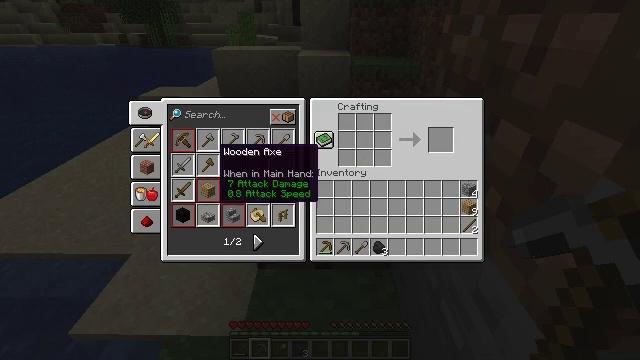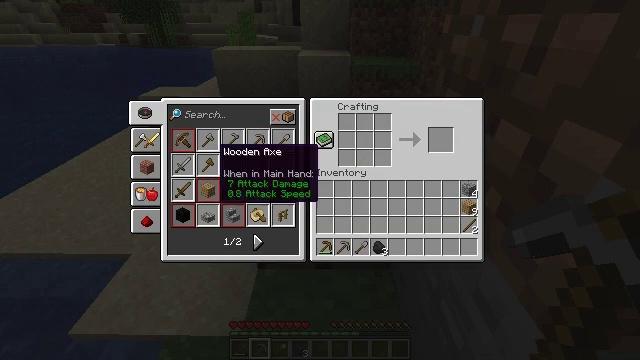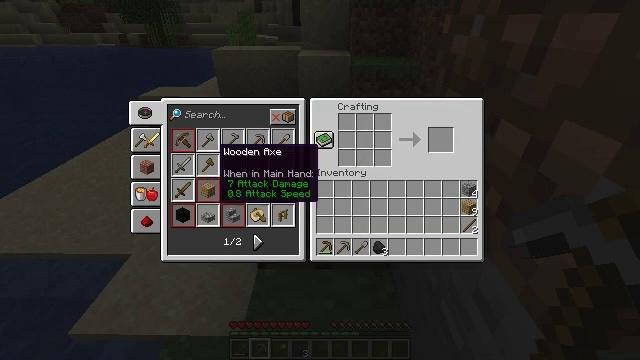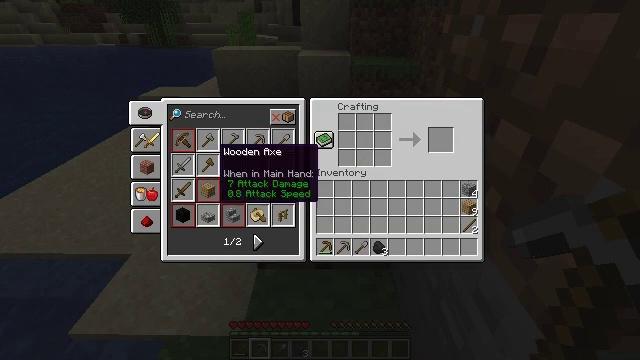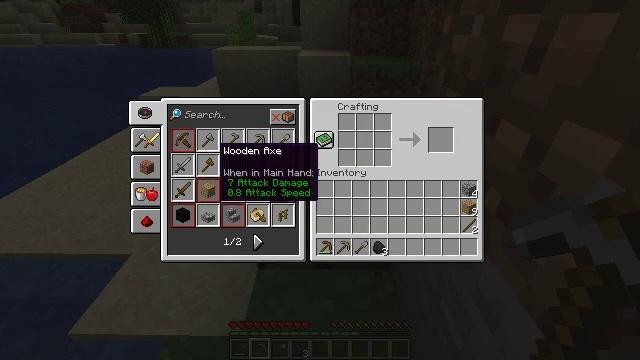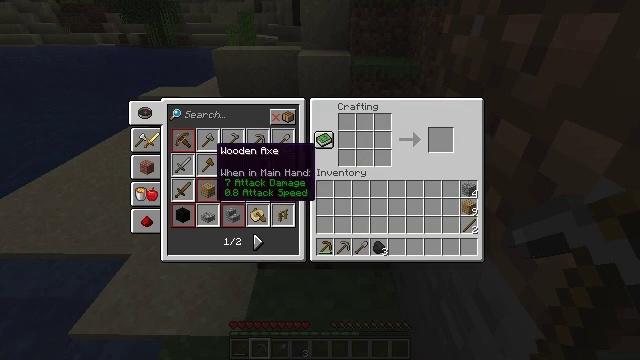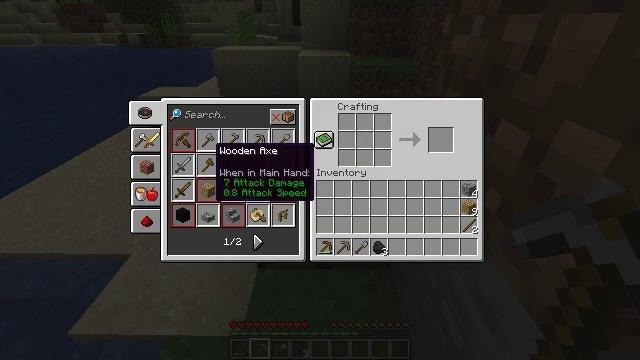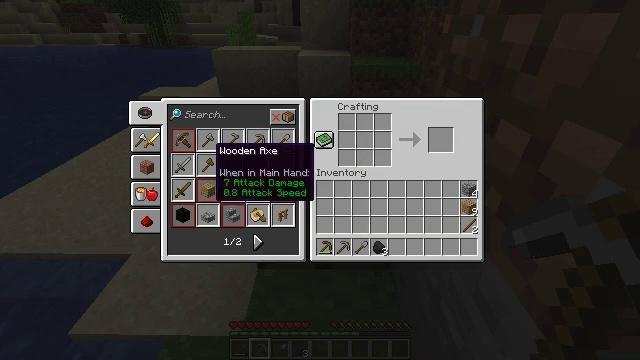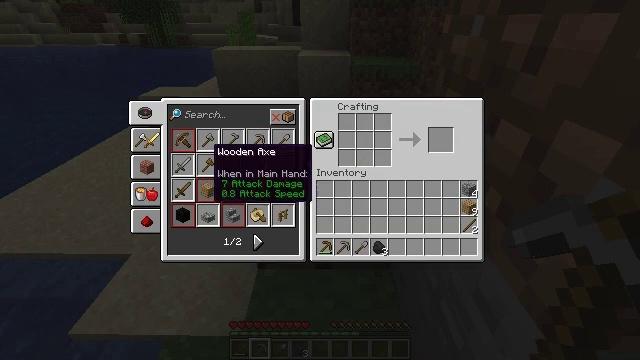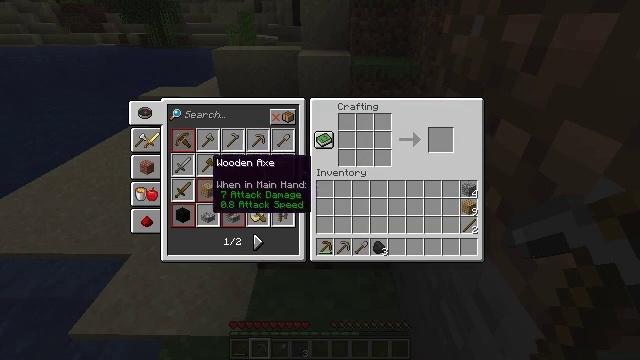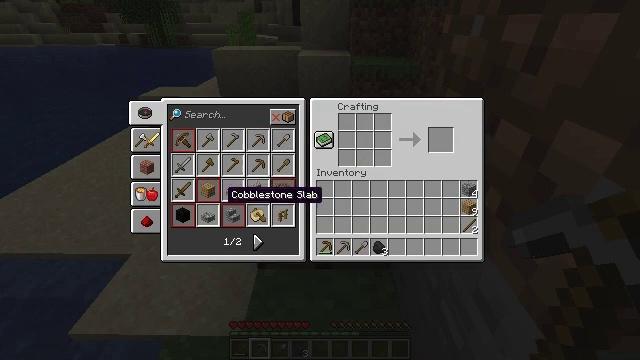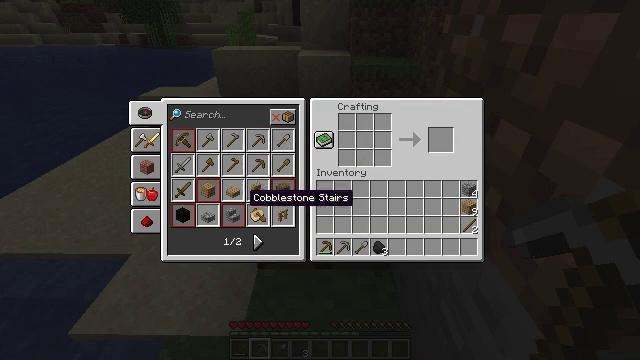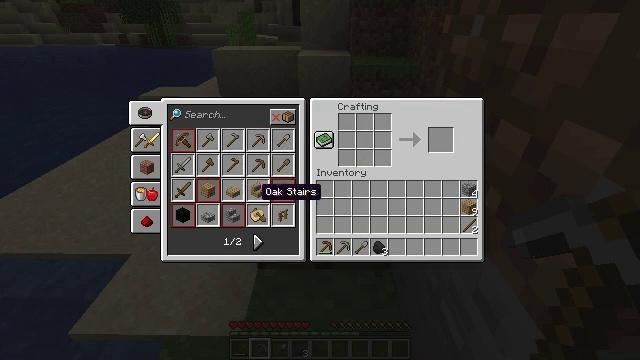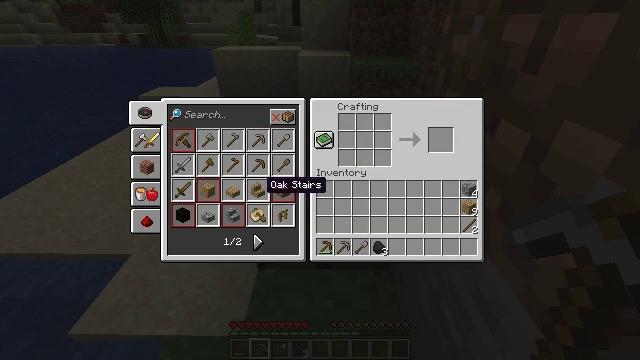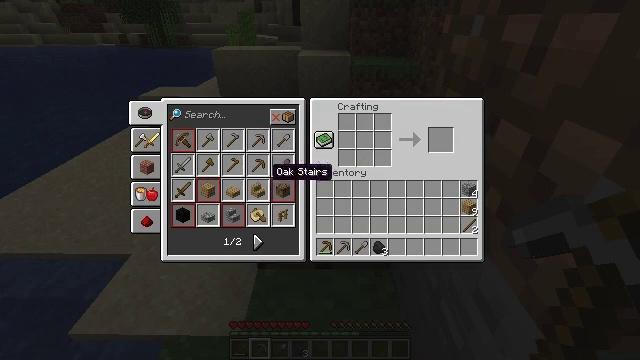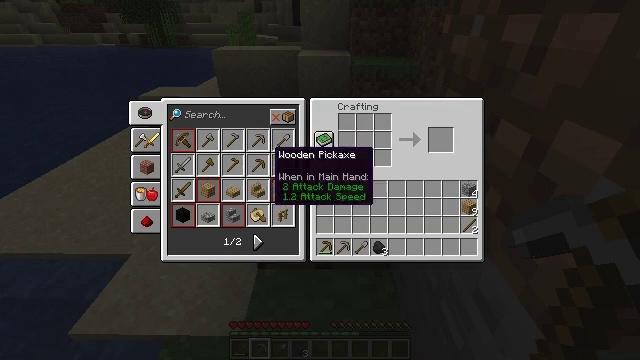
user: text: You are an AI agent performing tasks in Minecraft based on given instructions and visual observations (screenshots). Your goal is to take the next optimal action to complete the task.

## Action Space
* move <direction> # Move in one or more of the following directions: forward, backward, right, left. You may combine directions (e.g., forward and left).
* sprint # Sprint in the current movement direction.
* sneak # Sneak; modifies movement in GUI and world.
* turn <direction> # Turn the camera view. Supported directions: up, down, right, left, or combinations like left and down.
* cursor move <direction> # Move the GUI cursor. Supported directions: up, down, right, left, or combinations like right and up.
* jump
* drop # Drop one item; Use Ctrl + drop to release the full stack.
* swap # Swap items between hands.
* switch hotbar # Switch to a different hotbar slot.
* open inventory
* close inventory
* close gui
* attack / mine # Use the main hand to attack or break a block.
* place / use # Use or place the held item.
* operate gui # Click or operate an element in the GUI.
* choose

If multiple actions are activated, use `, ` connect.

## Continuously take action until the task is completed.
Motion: motion action
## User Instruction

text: Create a stone shovel using the crafting table.
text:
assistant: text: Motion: no_op
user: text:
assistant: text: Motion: no_op
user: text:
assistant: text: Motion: no_op
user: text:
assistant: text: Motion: no_op
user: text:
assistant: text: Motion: no_op
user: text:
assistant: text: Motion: no_op
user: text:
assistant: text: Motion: no_op
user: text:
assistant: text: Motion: no_op
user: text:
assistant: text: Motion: no_op
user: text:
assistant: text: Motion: turn right and down
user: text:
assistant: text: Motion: turn right
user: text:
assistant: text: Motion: no_op
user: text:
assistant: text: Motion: no_op
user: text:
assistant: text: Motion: turn up
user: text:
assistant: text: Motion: turn up
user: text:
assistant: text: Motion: no_op
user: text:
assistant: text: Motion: no_op
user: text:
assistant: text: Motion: turn left
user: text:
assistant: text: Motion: turn left
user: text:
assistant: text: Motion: no_op
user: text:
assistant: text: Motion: no_op
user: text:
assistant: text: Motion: no_op
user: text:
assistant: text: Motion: no_op
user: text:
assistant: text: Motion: no_op
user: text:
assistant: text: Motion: no_op
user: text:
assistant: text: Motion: no_op
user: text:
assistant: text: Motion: no_op
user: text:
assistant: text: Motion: no_op
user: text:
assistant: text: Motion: attack / mine
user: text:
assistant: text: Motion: attack / mine